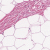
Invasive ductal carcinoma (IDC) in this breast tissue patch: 0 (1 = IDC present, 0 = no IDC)